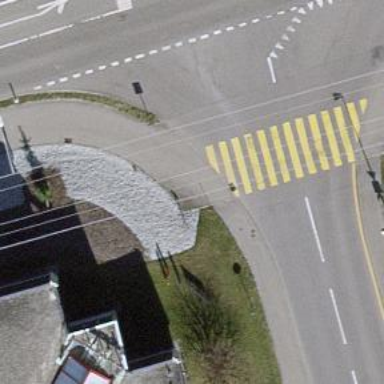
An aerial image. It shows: Sidewalk along the path.